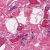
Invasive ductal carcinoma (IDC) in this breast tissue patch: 0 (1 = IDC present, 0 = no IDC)